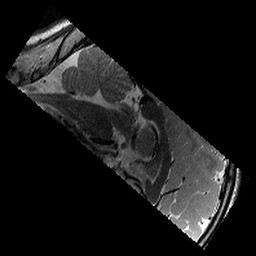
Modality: T2w
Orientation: sagittal
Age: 11
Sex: male
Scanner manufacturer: siemens
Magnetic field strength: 3 T
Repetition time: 9.23 s
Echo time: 0.067 s